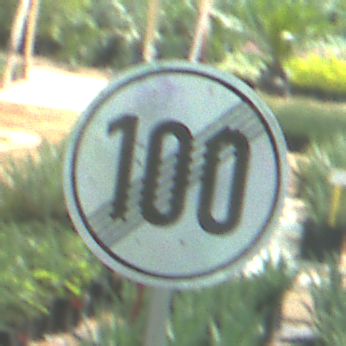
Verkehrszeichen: EndeGeschwindigkeit100
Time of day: MorningAfternoon
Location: Roofed (Special)
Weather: PartlyCloudy
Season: NotSpecified
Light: Natural